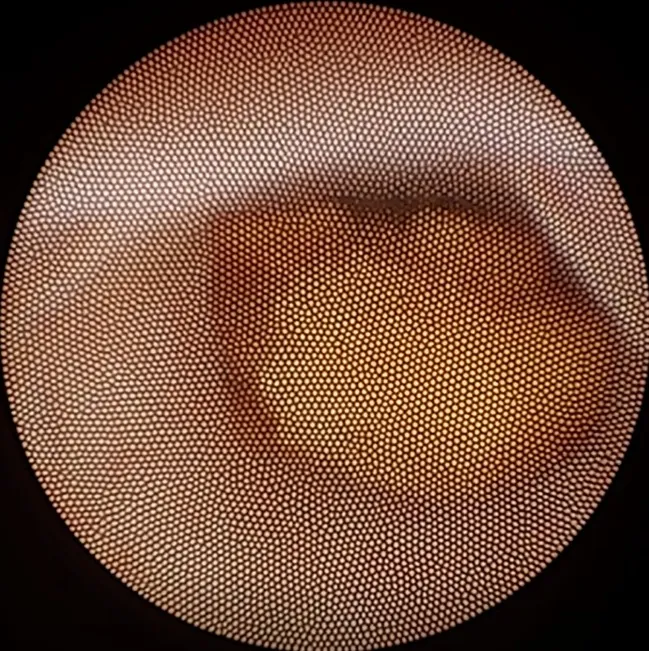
The stone was visualized in the lower part of the ureter.
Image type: endoscopy (airway_endoscopy)